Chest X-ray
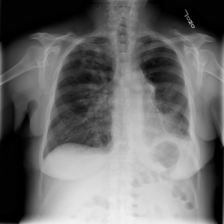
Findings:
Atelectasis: negative
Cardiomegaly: negative
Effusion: negative
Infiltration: positive
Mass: negative
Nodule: positive
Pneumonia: negative
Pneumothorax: negative
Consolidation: negative
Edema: negative
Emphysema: negative
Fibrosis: negative
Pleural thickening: negative
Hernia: negative